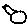
Label: bird